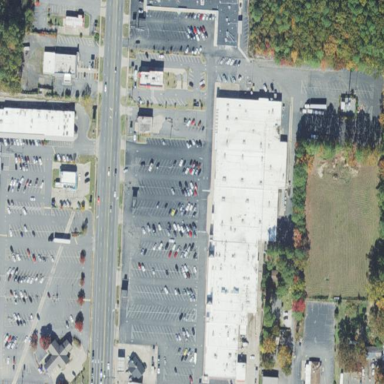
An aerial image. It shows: Retail area.